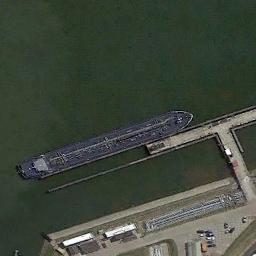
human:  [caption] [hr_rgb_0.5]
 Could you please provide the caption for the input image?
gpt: A blue tanker docked at the dock .

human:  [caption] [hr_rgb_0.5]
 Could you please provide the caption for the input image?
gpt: There is a ship in the green water on the shore .

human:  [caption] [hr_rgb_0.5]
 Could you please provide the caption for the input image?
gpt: Many cars are on the ground beside a boat .

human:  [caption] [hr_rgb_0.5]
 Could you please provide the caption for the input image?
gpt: The ship is docked at the dock and the water is dark green .

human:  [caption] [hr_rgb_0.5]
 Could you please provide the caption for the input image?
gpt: The black ship is at the harbor .